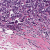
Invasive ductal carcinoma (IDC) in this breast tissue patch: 1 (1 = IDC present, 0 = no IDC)